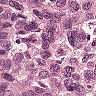
Metastatic tissue present: yes